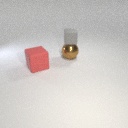
large brown metal sphere behind large red rubber cube